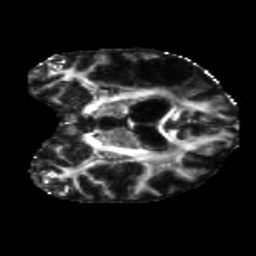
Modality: FA
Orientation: coronal
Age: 69
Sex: male
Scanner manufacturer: siemens
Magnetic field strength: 3 T
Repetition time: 5.25 s
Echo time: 0.08 s